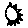
Label: sun